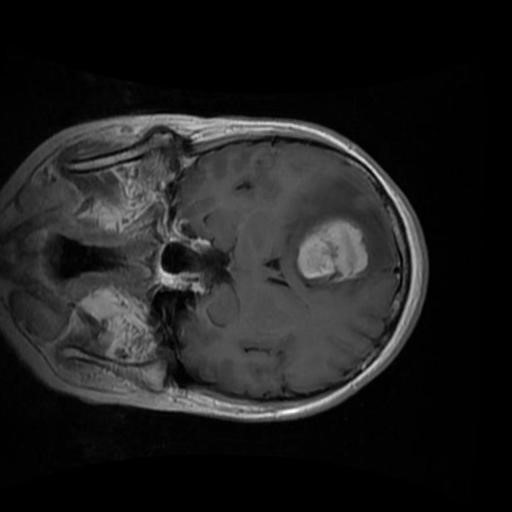
Label: brain_menin